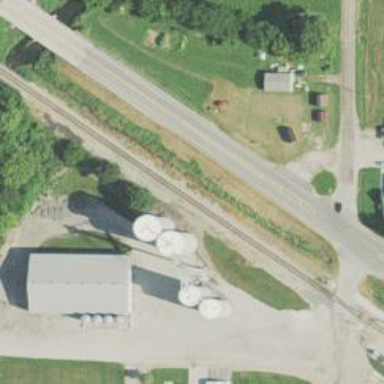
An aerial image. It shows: Silo.